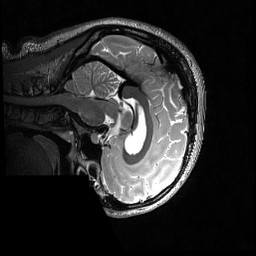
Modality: T2w
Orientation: sagittal
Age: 22
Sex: female
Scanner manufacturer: siemens
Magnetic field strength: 3 T
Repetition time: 3.2 s
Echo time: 0.56 s